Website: bh-photo
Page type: customer-info-address
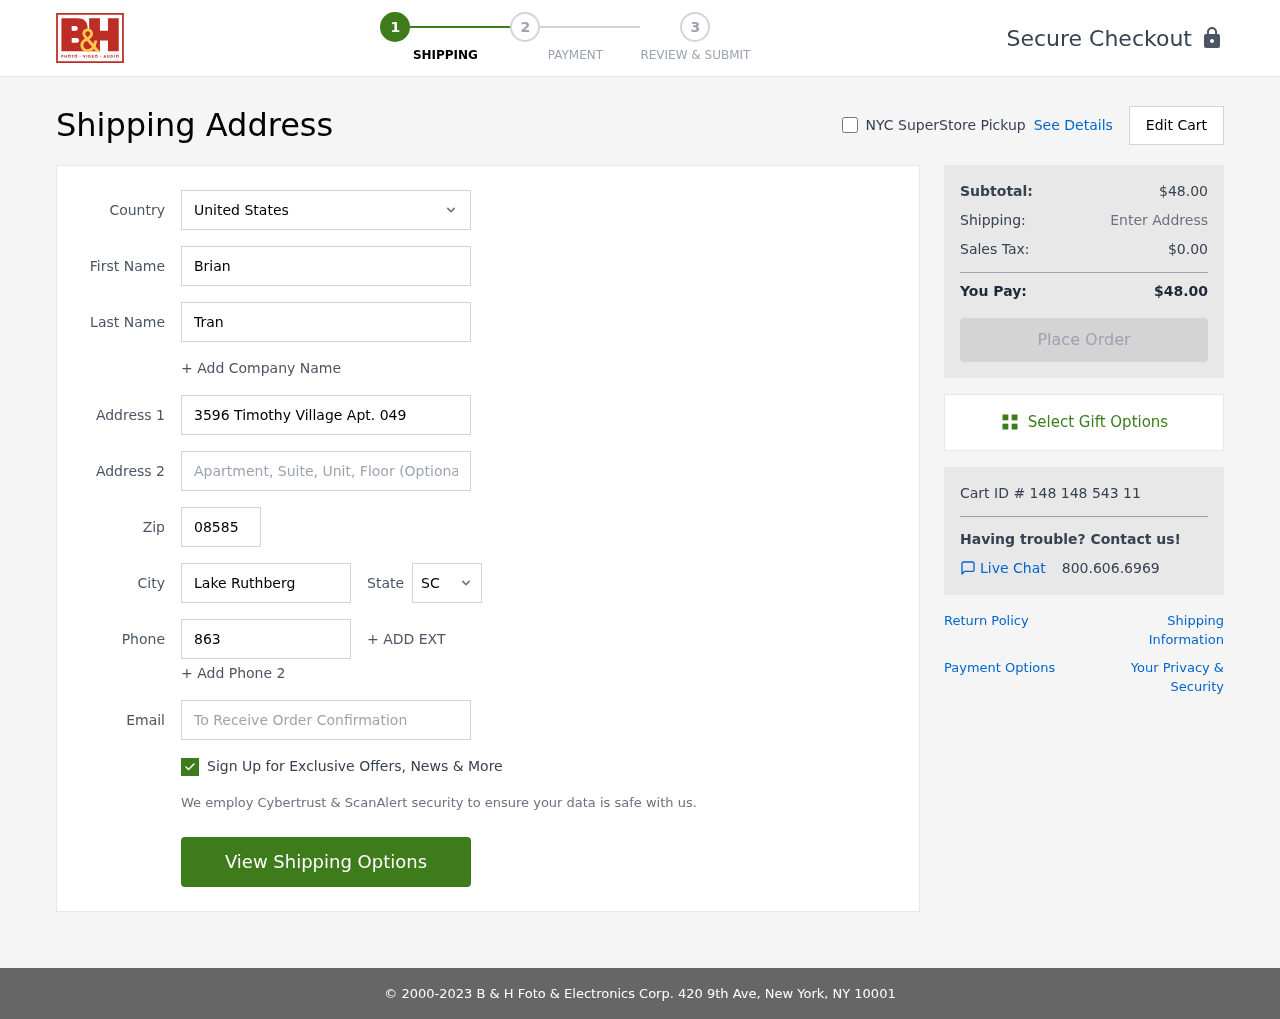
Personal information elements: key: PII_CITY
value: Lake Ruthberg
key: PII_COUNTRY
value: United States
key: PII_EMAIL
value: brian.tran@gmail.com
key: PII_FIRSTNAME
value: Brian
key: PII_LASTNAME
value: Tran
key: PII_PHONE
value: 8635473939
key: PII_POSTCODE
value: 08585
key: PII_STATE_ABBR
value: SC
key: PII_STREET
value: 3596 Timothy Village Apt. 049
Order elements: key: ORDER_SUBTOTAL
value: $48.00
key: ORDER_TAX
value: $0.00
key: ORDER_TOTAL
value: $48.00
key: ORDER_ID
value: Cart ID # 148 148 543 11